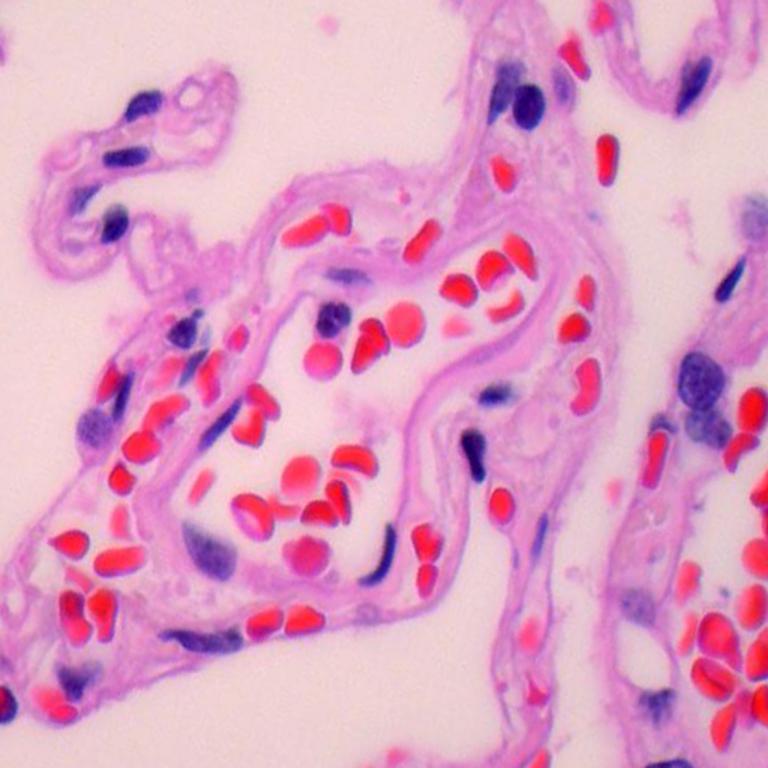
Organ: lung
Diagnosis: benign